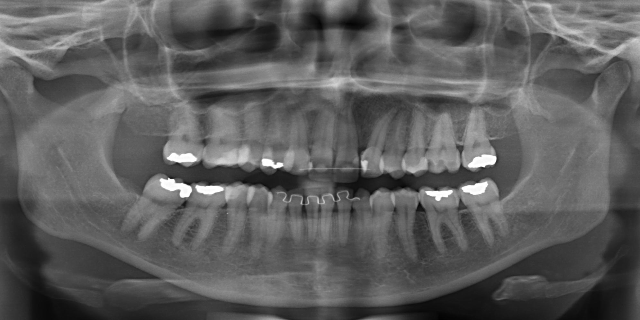
adult